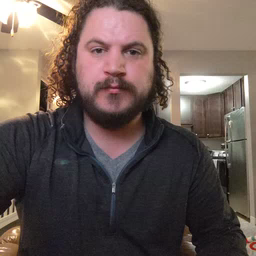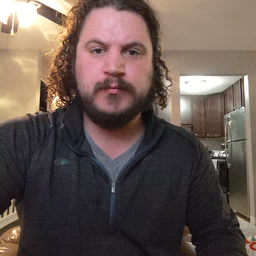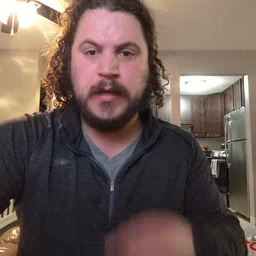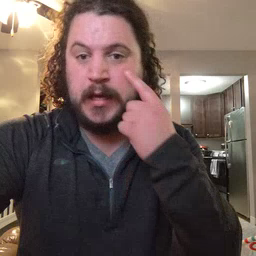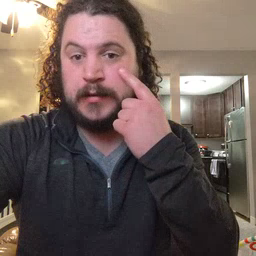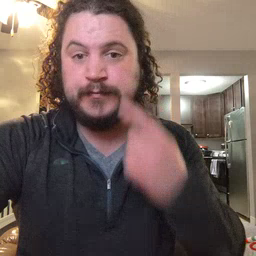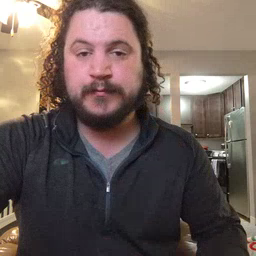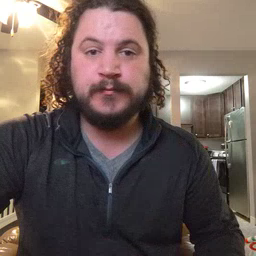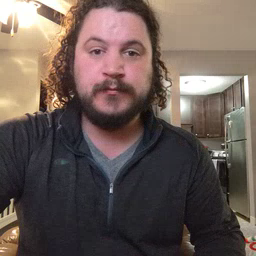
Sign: eye